Question: ### server.js
'''
const express = require('express')
const bodyParser = require('body-parser')
const mongoose = require('mongoose')
const validator = require('validator')
mongoose.connect("mongodb://localhost:27017/iServiceDB", { useNewUrlParser: true })
const app = express()
app.use(bodyParser.urlencoded({ extended: true }))
app.get('/', (req, res) => {
res.sendFile(__dirname + "/index.html")
})
app.post('/', (req, res) => {
const NewAccount = new Account(req.body)
NewAccount.save((err) => {
if (err) { console.log(err) }
else {
res.send("Inserted successfully")
console.log("Inserted successfully")
}
})
})
app.listen(4000, (req, res) => {
console.log("server is running on port 4000")
})
const accountSchema = new mongoose.Schema(
{
fname: {
type: String,
required: true,
},
lname: {
type: String,
required: true,
},
email: {
type: String,
required: true,
index: { unique: true },
validate: [validator.isEmail, 'invalid email'],
},
password: {
type: String,
required: true,
minlength: 8
},
cfpassword: {
type: String,
required: true,
minlength: 8
}
}
)
const Account = mongoose.model('Account', accountSchema)
'''
### interface:

I am new to this but I am trying to match the password and confirmed password before inserting new data into the database. I have 2 inputs (password and confirmed password in the 'index.html'
Is there any method to achieve this goal ?
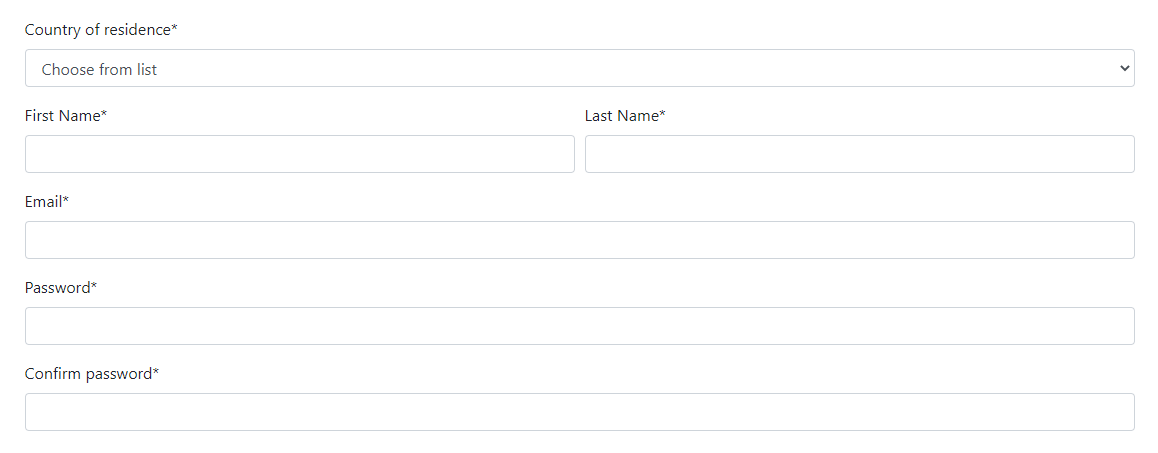
Answer: You can do this in 2 places. I would suggest doing it on the front end as well as that will improve UX. And of course on the backend, because we don't trust front-end inputs.
If you are using just express js and serving files with that ( Not using libraries like React) then, You might do it on the backend only.
By the way express validator also supports client-side validation.
check <URL> here.
Using Express validator: ( I could not find the way to mention it in a schema like you are doing for other fields)
You can do it in 'app.post('/)' route.
before passing the data to 'new Account()', you might get the values by doing this.
'const {password, cfpassword} = req.body;'
Then call the validator function:
'''
if (!validator.equals(password, cfpassword)) {
res.status(400).json({ message: 'Reapeat password does not match'});
}
'''
And then do other things what you are doing.